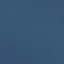
Label: SeaLake